Field crop: maize
Growth stage: 2
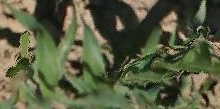
Species: maize